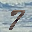
Label: 7